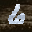
Label: 6